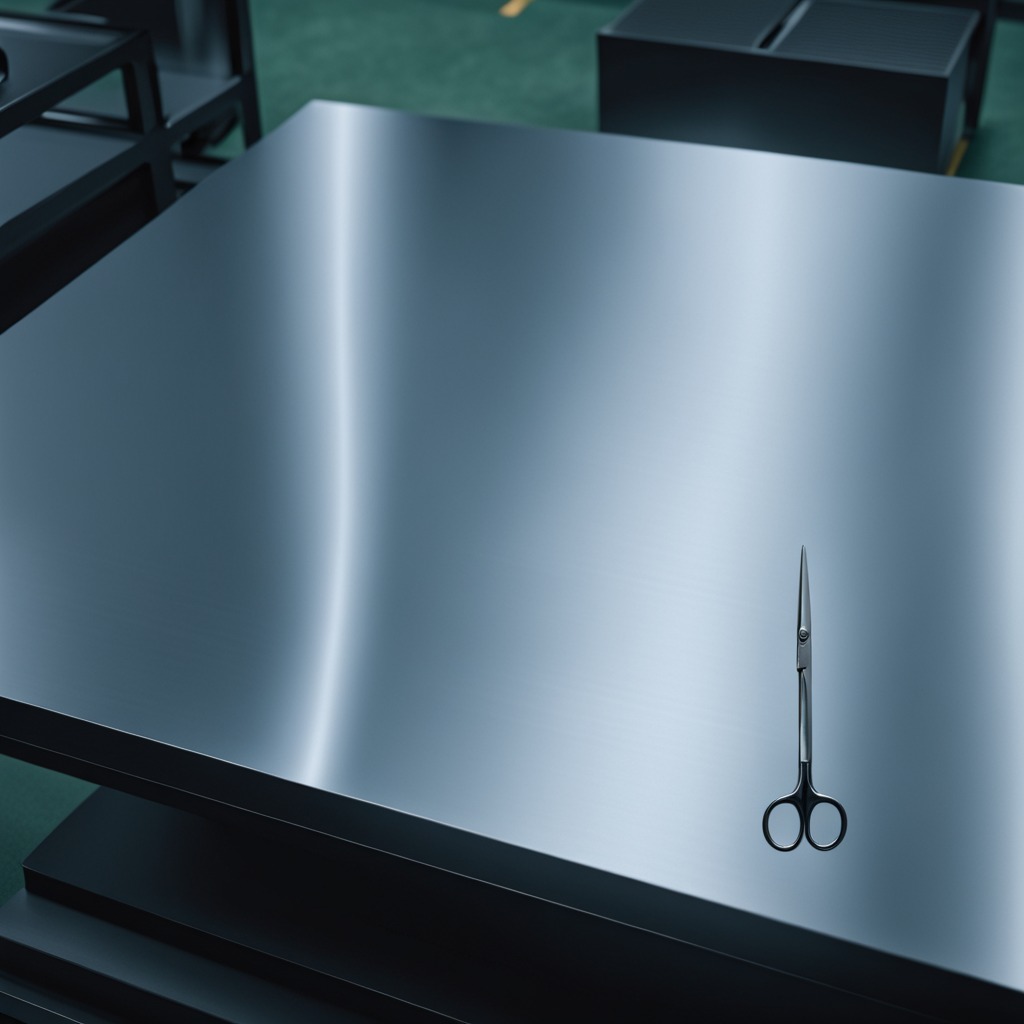
A scissor lying on the metal table in a machine shop under fluorescent lights.